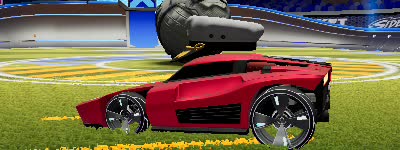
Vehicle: breakout